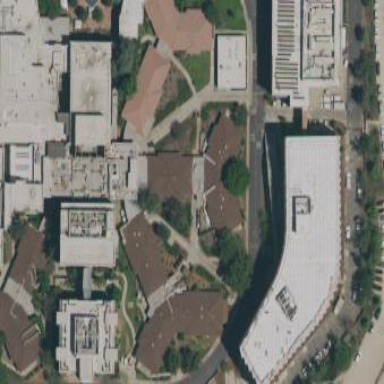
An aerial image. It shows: Hospital building.